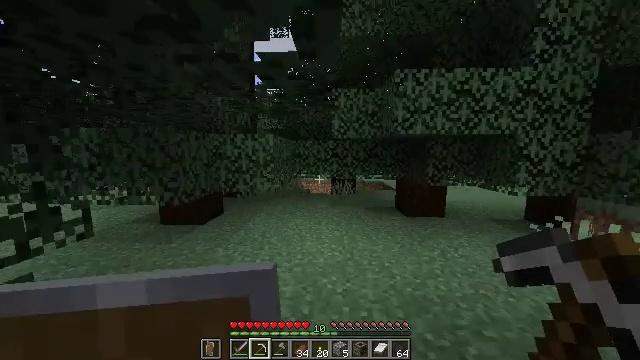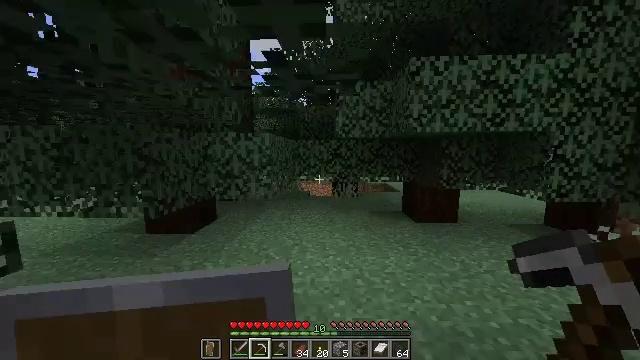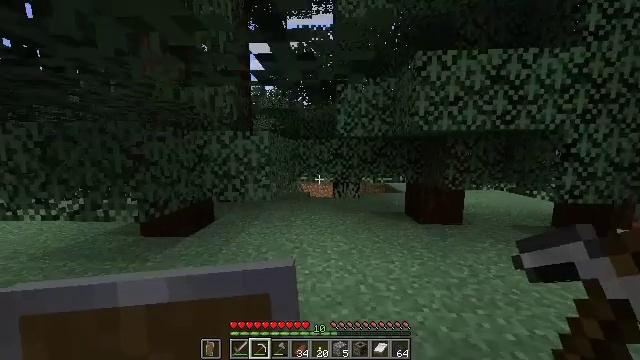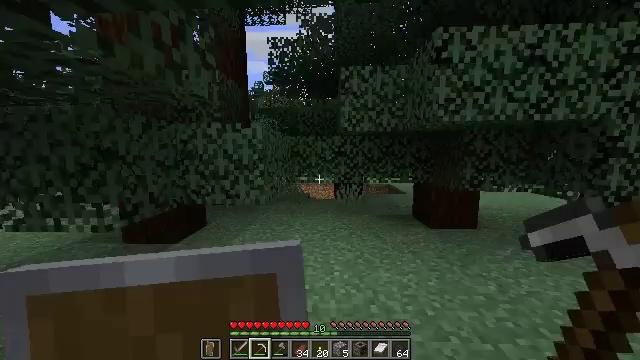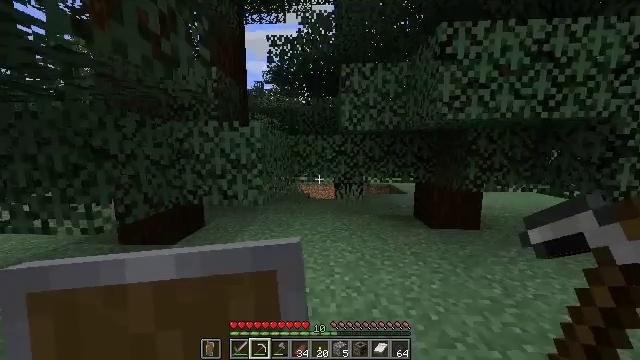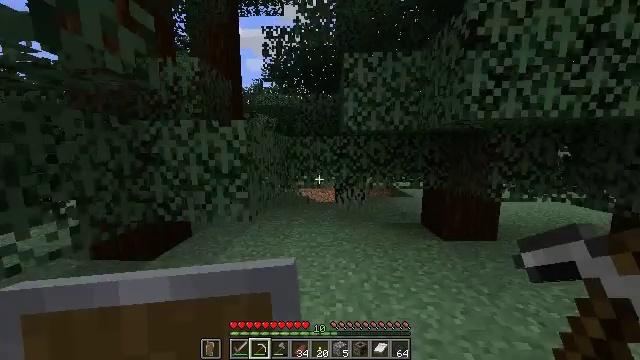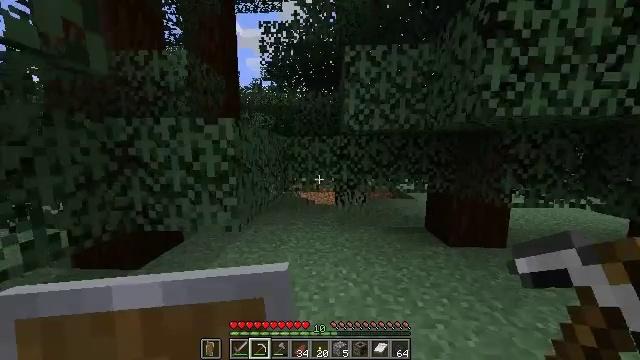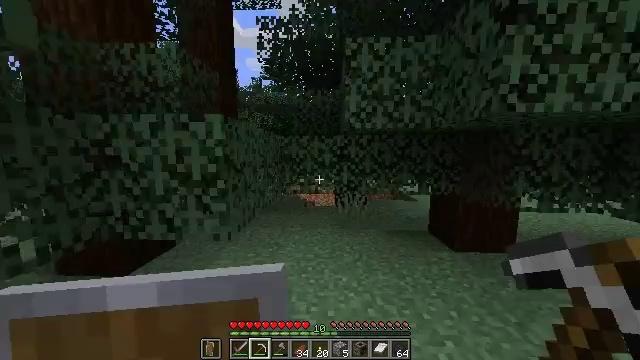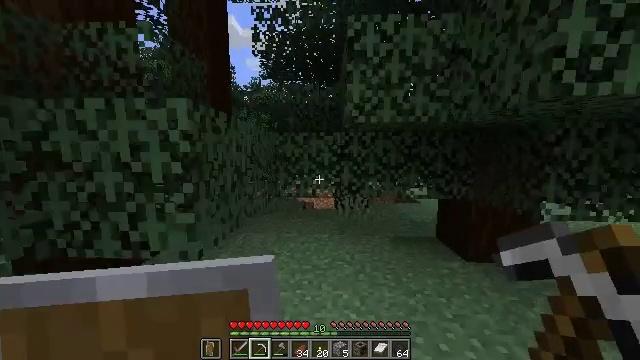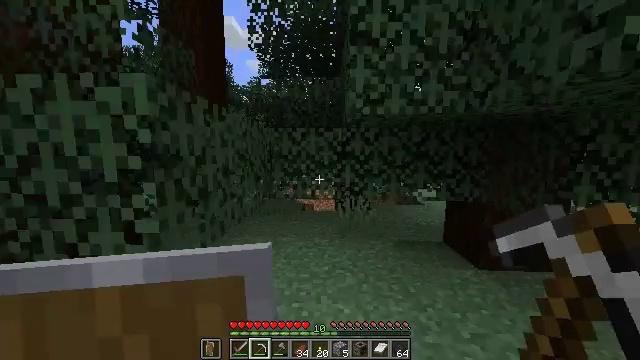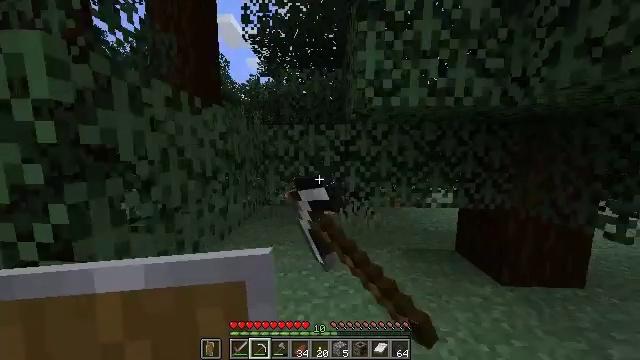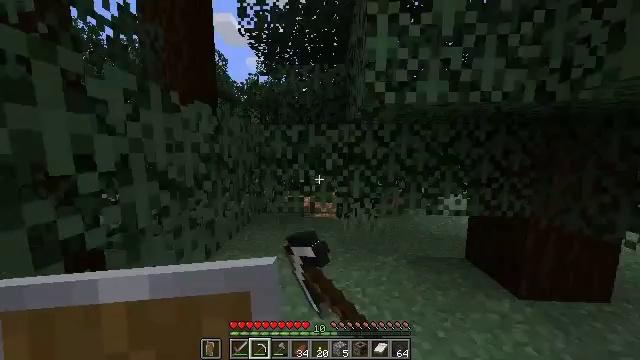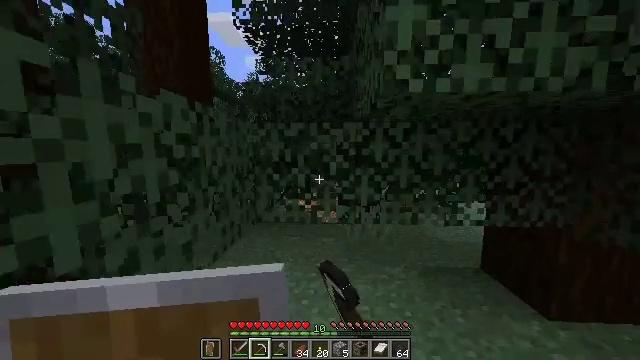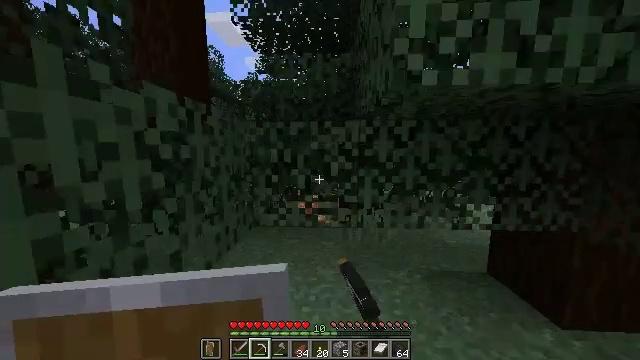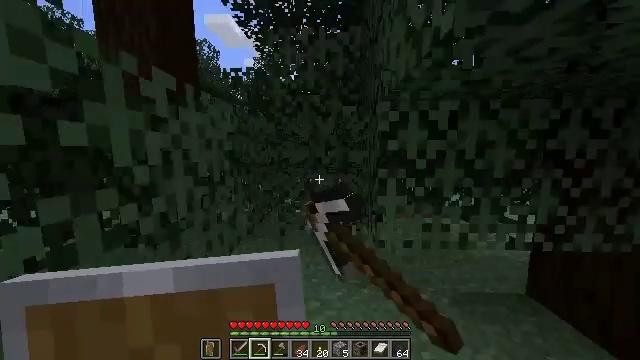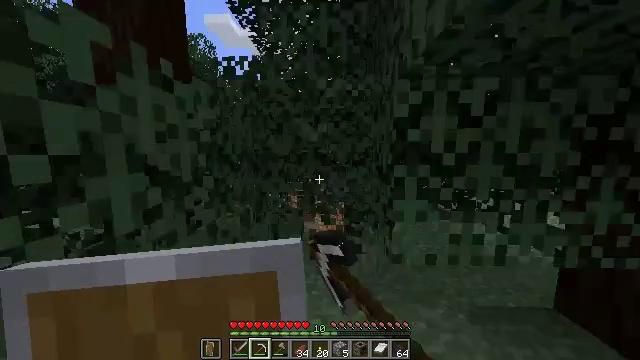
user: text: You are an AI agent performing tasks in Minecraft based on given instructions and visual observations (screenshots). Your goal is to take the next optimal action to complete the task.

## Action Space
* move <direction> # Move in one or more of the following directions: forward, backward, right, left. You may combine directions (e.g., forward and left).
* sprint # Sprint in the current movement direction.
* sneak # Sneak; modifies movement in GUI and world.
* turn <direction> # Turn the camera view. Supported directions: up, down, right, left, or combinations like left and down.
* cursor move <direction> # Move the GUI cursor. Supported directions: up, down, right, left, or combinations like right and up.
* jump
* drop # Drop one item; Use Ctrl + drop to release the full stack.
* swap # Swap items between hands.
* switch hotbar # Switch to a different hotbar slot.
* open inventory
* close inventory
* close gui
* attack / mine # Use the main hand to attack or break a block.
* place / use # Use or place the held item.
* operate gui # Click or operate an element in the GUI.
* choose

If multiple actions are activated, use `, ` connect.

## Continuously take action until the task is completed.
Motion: motion action
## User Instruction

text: Break the spruce leaves to clear the area.
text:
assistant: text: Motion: move forward, sprint
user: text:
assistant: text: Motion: move forward, sprint
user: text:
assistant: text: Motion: move forward, sprint
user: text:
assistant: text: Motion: move forward, sprint
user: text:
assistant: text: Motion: move forward
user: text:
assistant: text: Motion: move forward
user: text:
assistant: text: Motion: move forward
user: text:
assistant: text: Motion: move forward
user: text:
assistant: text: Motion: move forward, attack / mine
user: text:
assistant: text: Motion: move forward, attack / mine
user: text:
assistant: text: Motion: move forward, attack / mine
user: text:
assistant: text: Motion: move forward, attack / mine
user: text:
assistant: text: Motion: move forward, attack / mine
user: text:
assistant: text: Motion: move forward, attack / mine
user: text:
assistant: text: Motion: move forward, attack / mine
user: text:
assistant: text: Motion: move forward, attack / mine
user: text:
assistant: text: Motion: move forward, attack / mine
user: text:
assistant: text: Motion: move forward, turn down, attack / mine
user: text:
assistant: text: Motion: move forward and move left, turn down, attack / mine
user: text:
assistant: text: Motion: move forward and move left, turn down, attack / mine
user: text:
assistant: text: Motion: move forward and move left, turn down, attack / mine
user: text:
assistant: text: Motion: move forward, turn down, attack / mine
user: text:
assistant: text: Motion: move forward, attack / mine
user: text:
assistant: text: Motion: move forward, attack / mine
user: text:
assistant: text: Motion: move forward, turn down, attack / mine
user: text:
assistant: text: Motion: move forward, turn down, attack / mine
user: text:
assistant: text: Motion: move forward, attack / mine
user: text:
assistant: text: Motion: move forward, attack / mine
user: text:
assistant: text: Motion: move forward, attack / mine
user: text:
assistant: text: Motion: attack / mine